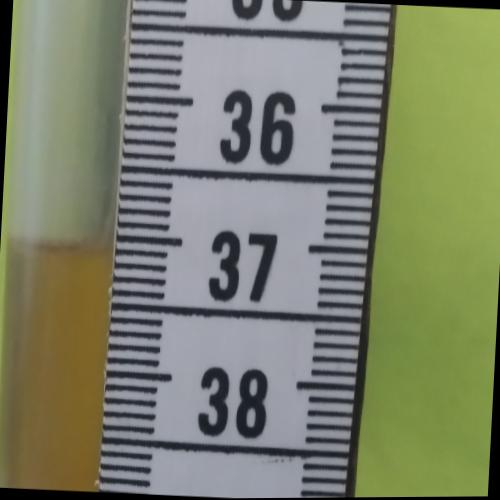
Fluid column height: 37.1 cm